Question: I am rendering textured quads from an orthographic perspective and would like to simulate 'depth' by modifying UVs and the vertex positions of the quads four points (top left, top right, bottom left, bottom right).
I've found if I make the top left and bottom right corners y position be the same I don't get a linear 'skew' but rather a warped one where the texture covering the top triangle (which makes up the quad) seems to get squashed while the bottom triangles texture looks normal.
I can change UVs, any of the four points on the quad (but only in 2D space, it's orthographic projection anyway so 3D space won't matter much). So basically I'm trying to simulate perspective on a two dimensional quad in orthographic projection, any ideas? Is it even mathematically possible/feasible?
ideally what I'd like is a situation where I can set an x/y rotation as well as a virtual z 'position' (which simulates z depth) through a function and see it internally calclate the positions/uvs to create the 3D effect. It seems like this should all be mathematical where a set of 2D transforms can be applied to each corner of the quad to simulate depth, I just don't know how to make it happen. I'd guess it requires trigonometry or something, I'm trying to crunch the math but not making much progress.
here's what I mean:

Top left is just the card, center is the card with a y rotation of X degrees and right most is a card with an x and y rotation of different degrees.
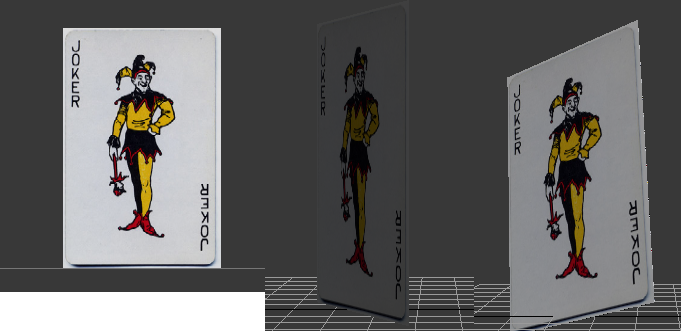
Answer: To compute the 2D coordinates of the corners, just choose the coordinates in 3D and apply the 3D perspective equations :
Original card corner (x,y,z)
Apply a rotation ( by matrix multiplication ) you get ( x',y',z')
Apply a perspective projection ( choose some camera origin, direction and field of view )
For the most simple case it's :
- -
The bigger problem now is the texturing used to get the texture coordinates from pixel coordinates :
The correct way for you is to use an homographic transformation of the form :
- -
Which is fact is the result of the perpective equations applied to a plane.
a,b,c,d,e,f,g,h are computed so that ( with U,V in [0..1] ) :
- - - -
But your 2D rendering framework probably uses instead a bilinear interpolation :
- -
In that case you get a bad looking result.
And it is even worse if the renderer splits the quad in two triangles !
So I see only two options :
- -